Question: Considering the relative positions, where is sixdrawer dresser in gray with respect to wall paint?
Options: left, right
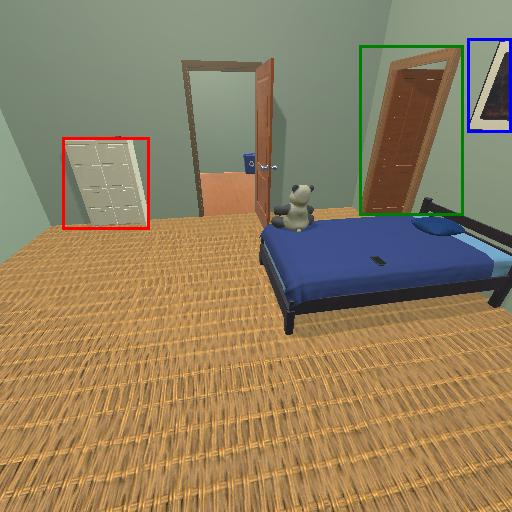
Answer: left